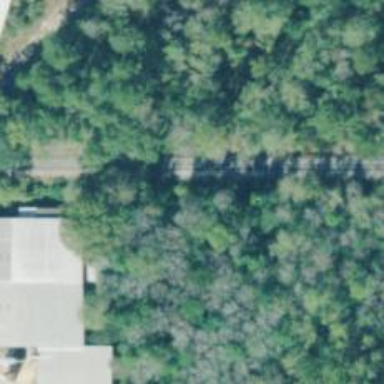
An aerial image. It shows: Abandoned railway spur.